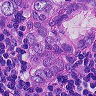
Metastatic tissue present: yes